Field crop: maize
Growth stage: 1
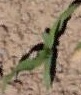
Species: maize